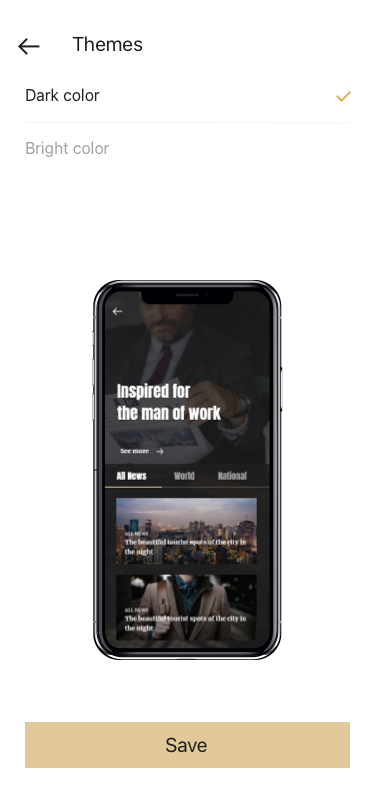
Text in this UI design:
Dark color
Bright color
Save
Themes